Interaction volume radius: 5 \u00c5
Interaction volume height: 10 \u00c5
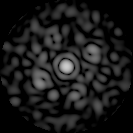
Disorder parameter: 0.7638